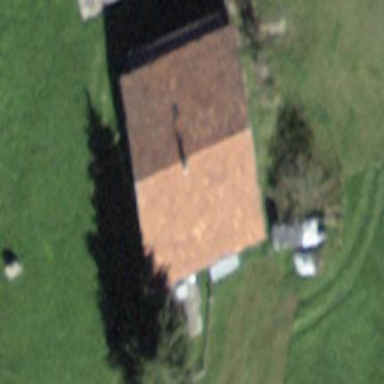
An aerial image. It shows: Farm building.